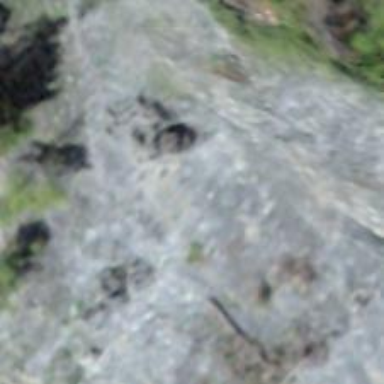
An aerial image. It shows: Natural cliff.